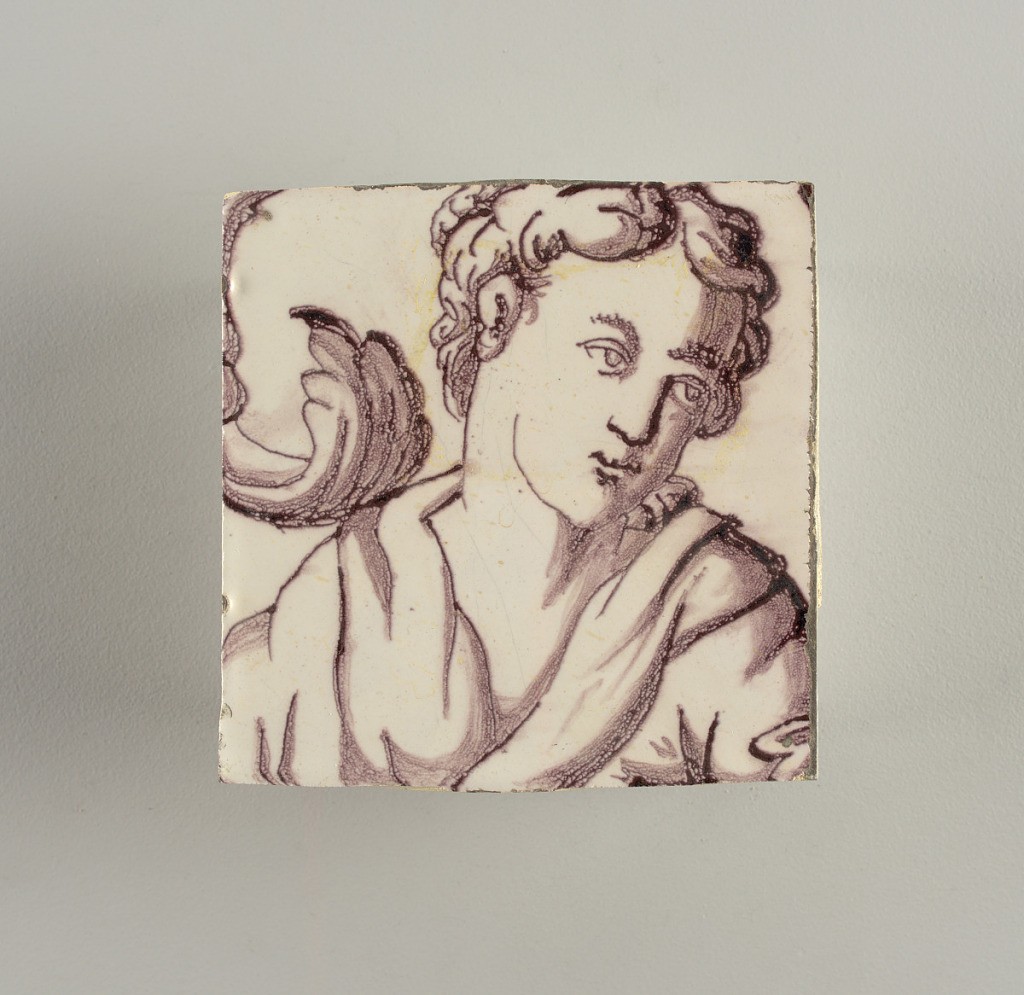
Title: Tile wall facing
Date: ca. 1725
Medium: Tin-glazed earthenware, underglaze
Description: Horizontal rectangle.  Thirty tiles wide and twenty-three tiles high with opening for fireplace eleven tiles wide and ten high.  Foliage arabesques disposed about three vertical axes from which are emphazised by urns at center and right, and at left by the figure of a standing woman carrying an infant on her arm and accompanied by two children.